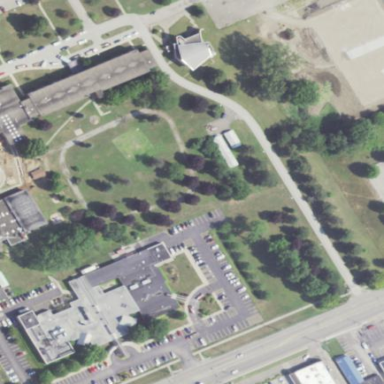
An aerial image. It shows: School.